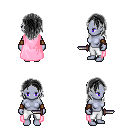
a pixel art fantasy rpg character, female body template, dark elf, purple skin, pink cape, white pants, gray long hairstyle, leather bracers, dagger, four views (front, back, left, right), 2x2 character sprite sheet, small pixel art, hard edges, no anti-aliasing